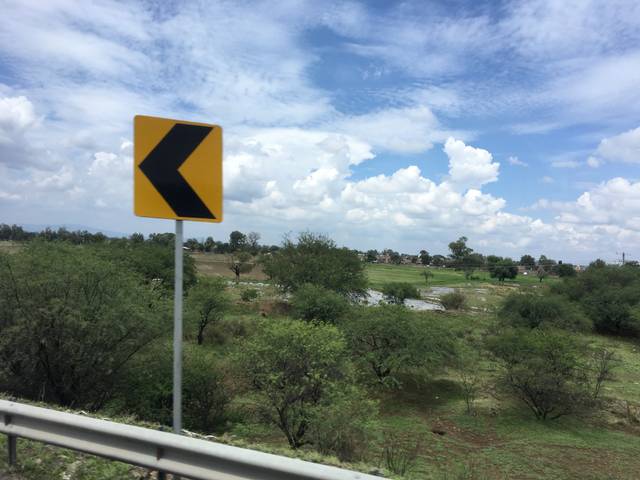
Region: Mexico
Coordinates: 20.938, -101.414